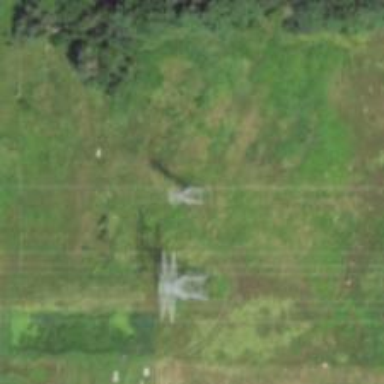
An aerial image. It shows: Lattice structure tower used for power transmission.